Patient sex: F
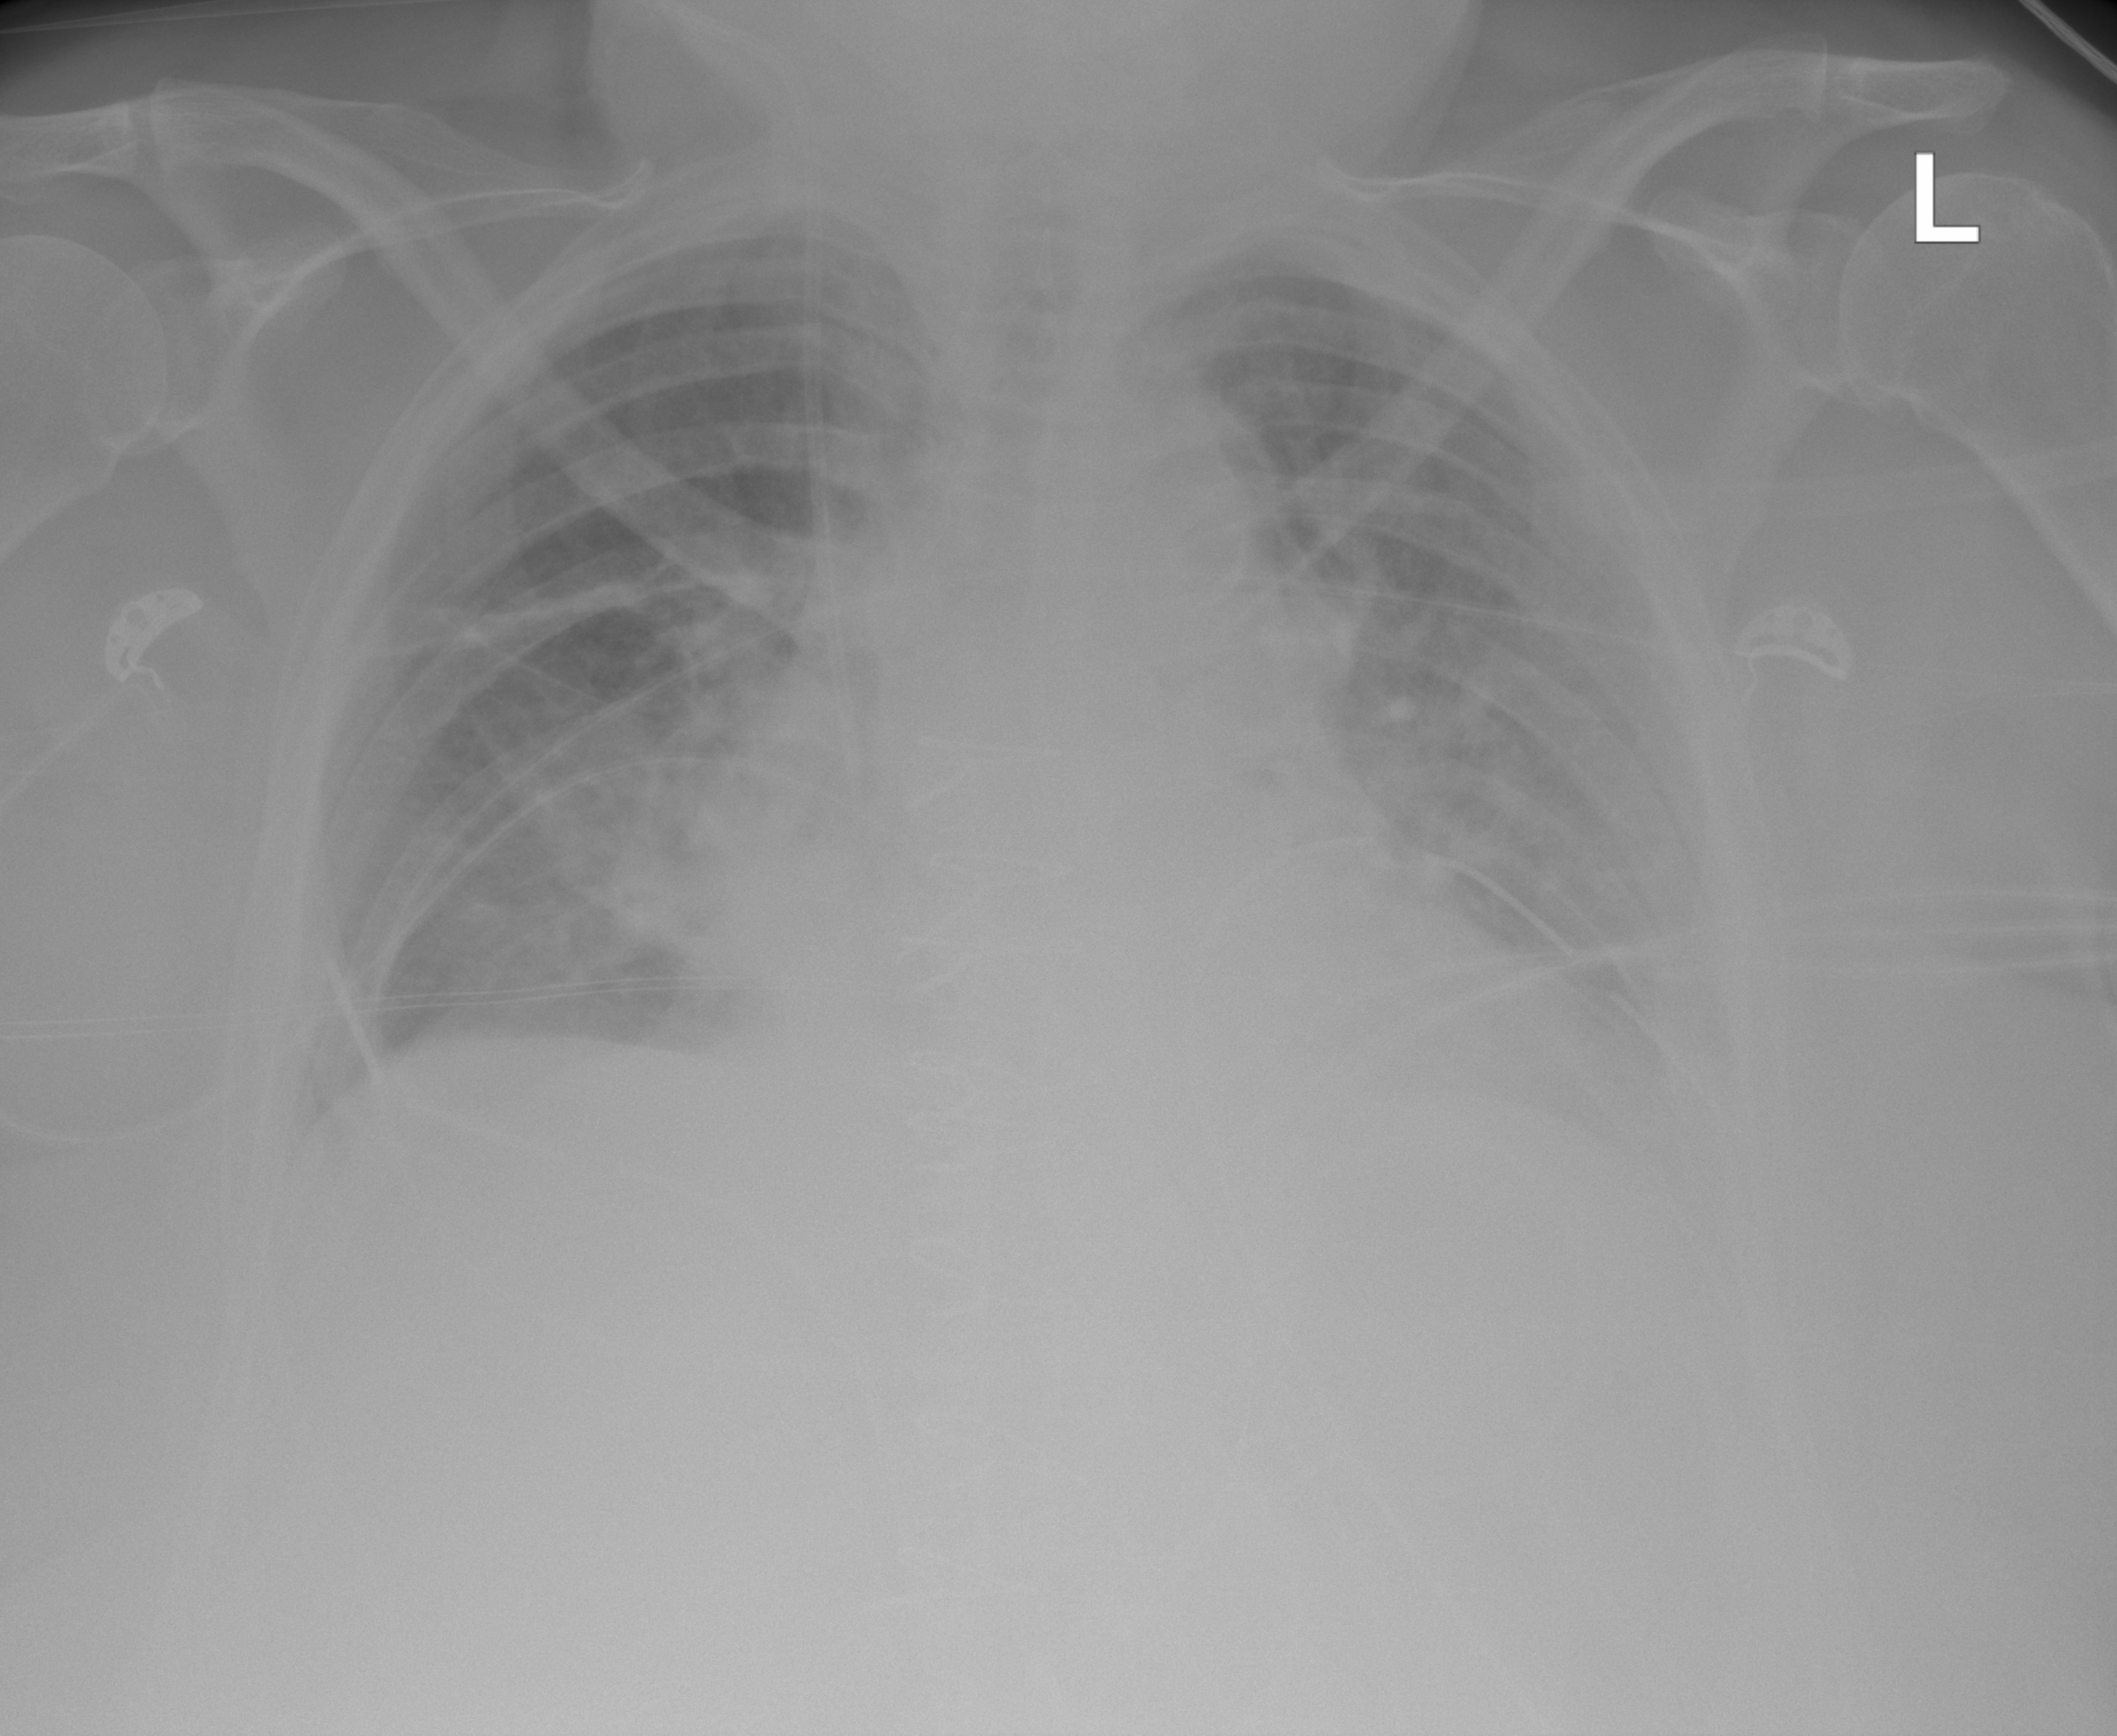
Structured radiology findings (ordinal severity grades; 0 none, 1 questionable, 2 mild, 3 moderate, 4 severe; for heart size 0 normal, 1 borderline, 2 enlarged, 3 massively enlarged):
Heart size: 2
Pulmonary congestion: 2
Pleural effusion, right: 2
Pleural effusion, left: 2
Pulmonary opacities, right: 2
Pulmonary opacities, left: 2
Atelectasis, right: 2
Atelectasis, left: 0